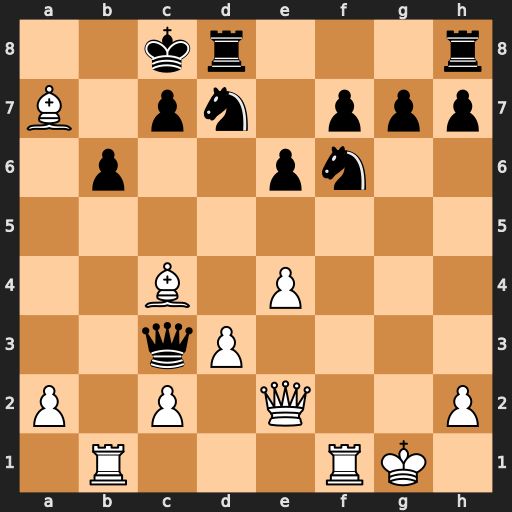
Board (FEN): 2kr3r/B1pn1ppp/1p2pn2/8/2B1P3/2qP4/P1P1Q2P/1R3RK1
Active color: w
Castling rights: -
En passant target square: -
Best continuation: Ba6#